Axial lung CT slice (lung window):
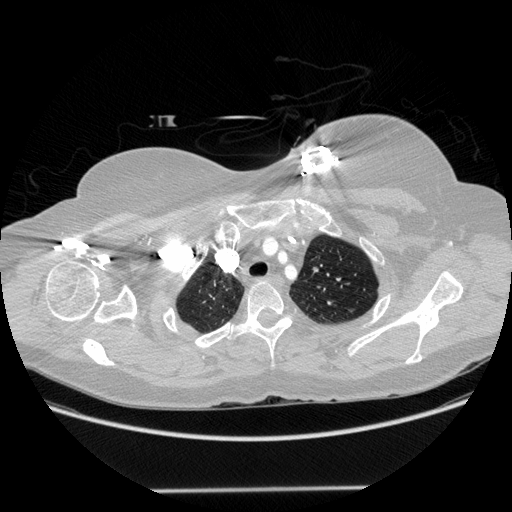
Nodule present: no